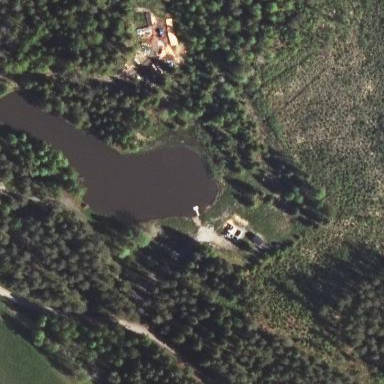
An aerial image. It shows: Pond with natural water.